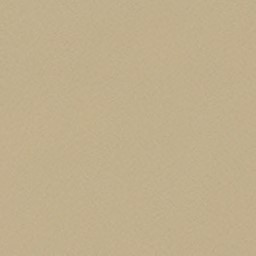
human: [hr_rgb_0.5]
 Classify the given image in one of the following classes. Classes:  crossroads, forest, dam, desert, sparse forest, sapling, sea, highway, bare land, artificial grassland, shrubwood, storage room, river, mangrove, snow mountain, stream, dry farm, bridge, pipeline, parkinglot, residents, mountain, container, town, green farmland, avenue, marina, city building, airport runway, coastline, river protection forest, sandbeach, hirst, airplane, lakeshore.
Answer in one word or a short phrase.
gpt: desert